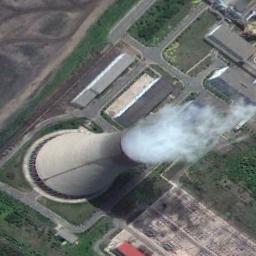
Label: thermal_power_station